Question: When using a 'listView' I noticed that, on setting up a 'checkBox' in a listView, the 'listView.OnItemClicked' listener does not work ! For now, I am trying to implement 'on click listeners' for the 'listView'. The first one is for the and the second one for the . The listView's body is to (for now) generate a toast and the checkBox is to generate a another toast(for now).
The problem I am facing is when referring to 'checkBox.onClick'
the logic is only implemented to the last(or any random,but only one) checkbox in the layout.
The listView layout looks like this:

:
'''
private void registerClickCallBack() {
// TODO Auto-generated method stub
ListView list = (ListView)findViewById(R.id.listViewComplex);
list.setOnItemClickListener(new AdapterView.OnItemClickListener() {
@Override
public void onItemClick(AdapterView<?> parent, View viewClicked, int position,
long id) {
// TODO Auto-generated method stub
Random clickedRandom = randomList.get(position);
String message = "You have clicked position "+position+" which is titled "+clickedRandom.getTitle();
Toast.makeText(MainActivity.this, message, Toast.LENGTH_LONG).show();
final CheckBox check= (CheckBox)findViewById(R.id.checkBoxComplex);
check.setOnClickListener(new OnClickListener() {
@Override
public void onClick(View v) {
// TODO Auto-generated method stub
if(check.isChecked()){
Toast.makeText(MainActivity.this, "Checked", Toast.LENGTH_LONG).show();
}
}
});
}
});
}
}
'''
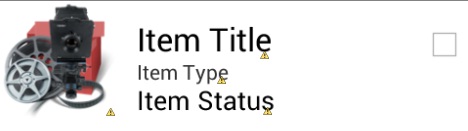
Answer: Add this
'''
android:focusable="false"
'''
to checkbox in xml.
Assuming you want to dispaly a toast on click of a check box. Try the below
You should use a view holder for smooth scrolling and performance.
<URL>
Initialize your listiew in 'onCreate'. From your previous code before the edit i could see you intializing listview twice. No need for that.
Change you activity to
'''
public class MainActivity extends Activity {
private List<Random> randomList = new ArrayList<Random>();
ListView list;
ArrayAdapter<Random> adapter;
private SparseBooleanArray mCheckStates;
@Override
protected void onCreate(Bundle savedInstanceState) {
super.onCreate(savedInstanceState);
setContentView(R.layout.activity_main);
list = (ListView)findViewById(R.id.listViewComplex);
adapter = new MyListAdapter();
populateRandomList();
populateListView();
registerClickCallBack();
}
private void populateRandomList() {
// TODO Auto-generated method stub
randomList.add(new Random("Title One", "Simple", "Status: OK", R.drawable.ic_launcher));
randomList.add(new Random("Title Two", "Complex", "Status: WORKING", R.drawable.ic_launcher));
randomList.add(new Random("Title Three", "Moderate", "Status: NOT OK", R.drawable.ic_launcher));
randomList.add(new Random("Title Four", "Simple", "Status: BAD", R.drawable.ic_launcher));
randomList.add(new Random("Title Five", "Moderate", "Status: NOT OK", R.drawable.ic_launcher));
randomList.add(new Random("Title Six", "Simple", "Status: WORKING",R.drawable.ic_launcher));
randomList.add(new Random("Title Seven", "Complex", "Status: EXCELLENT", R.drawable.ic_launcher));
randomList.add(new Random("Title Eight", "Complex", "Status: NBA", R.drawable.ic_launcher));
}
private void populateListView() {
list.setAdapter(adapter);
}
private class MyListAdapter extends ArrayAdapter<Random> implements CompoundButton.OnCheckedChangeListener{
public MyListAdapter(){
super(MainActivity.this,R.layout.layout_complex,randomList);
mCheckStates = new SparseBooleanArray(randomList.size());
}
@Override
public int getCount() {
// TODO Auto-generated method stub
return randomList.size();
}
public View getView(int position, View convertView, ViewGroup parent){
ViewHolder vh;
if(convertView == null){
convertView = getLayoutInflater().inflate(R.layout.layout_complex,parent,false);
vh = new ViewHolder();
vh.imageView = (ImageView)convertView.findViewById(R.id.itemImage);
vh.titleText = (TextView)convertView.findViewById(R.id.itemTitle);
vh.typeText = (TextView)convertView.findViewById(R.id.itemType);
vh.statusText = (TextView)convertView.findViewById(R.id.itemStatus);
vh.cb = (CheckBox) convertView.findViewById(R.id.checkBoxComplex);
convertView.setTag(vh);
} else {
vh = (ViewHolder) convertView.getTag();
}
Random currentItem = randomList.get(position);
vh.imageView.setImageResource(currentItem.getIconID());
vh.titleText.setText(currentItem.getTitle());
vh.typeText.setText(currentItem.getType());
vh.statusText.setText(currentItem.getStatus());
vh.cb.setTag(position);
vh.cb.setChecked(mCheckStates.get(position, false));
vh.cb.setOnCheckedChangeListener(this);
return convertView;
}
public boolean isChecked(int position) {
return mCheckStates.get(position, false);
}
public void setChecked(int position, boolean isChecked) {
mCheckStates.put(position, isChecked);
}
public void toggle(int position) {
setChecked(position, !isChecked(position));
}
@Override
public void onCheckedChanged(CompoundButton buttonView,
boolean isChecked) {
mCheckStates.put((Integer) buttonView.getTag(), isChecked);
if(isChecked)
{
Toast.makeText(MainActivity.this, "Checked at "+(Integer) buttonView.getTag(), Toast.LENGTH_SHORT).show();
}
}
class ViewHolder
{
TextView titleText,typeText,statusText;
ImageView imageView;
CheckBox cb;
}
}
private void registerClickCallBack() {
list.setOnItemClickListener(new AdapterView.OnItemClickListener() {
@Override
public void onItemClick(AdapterView<?> parent, View viewClicked, int position,
long id) {
Random clickedRandom = randomList.get(position);
String message = "You have clicked position "+position+" which is titled "+clickedRandom.getTitle();
Toast.makeText(MainActivity.this, message, Toast.LENGTH_LONG).show();
}
});
}
}
'''
Snap shot